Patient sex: M
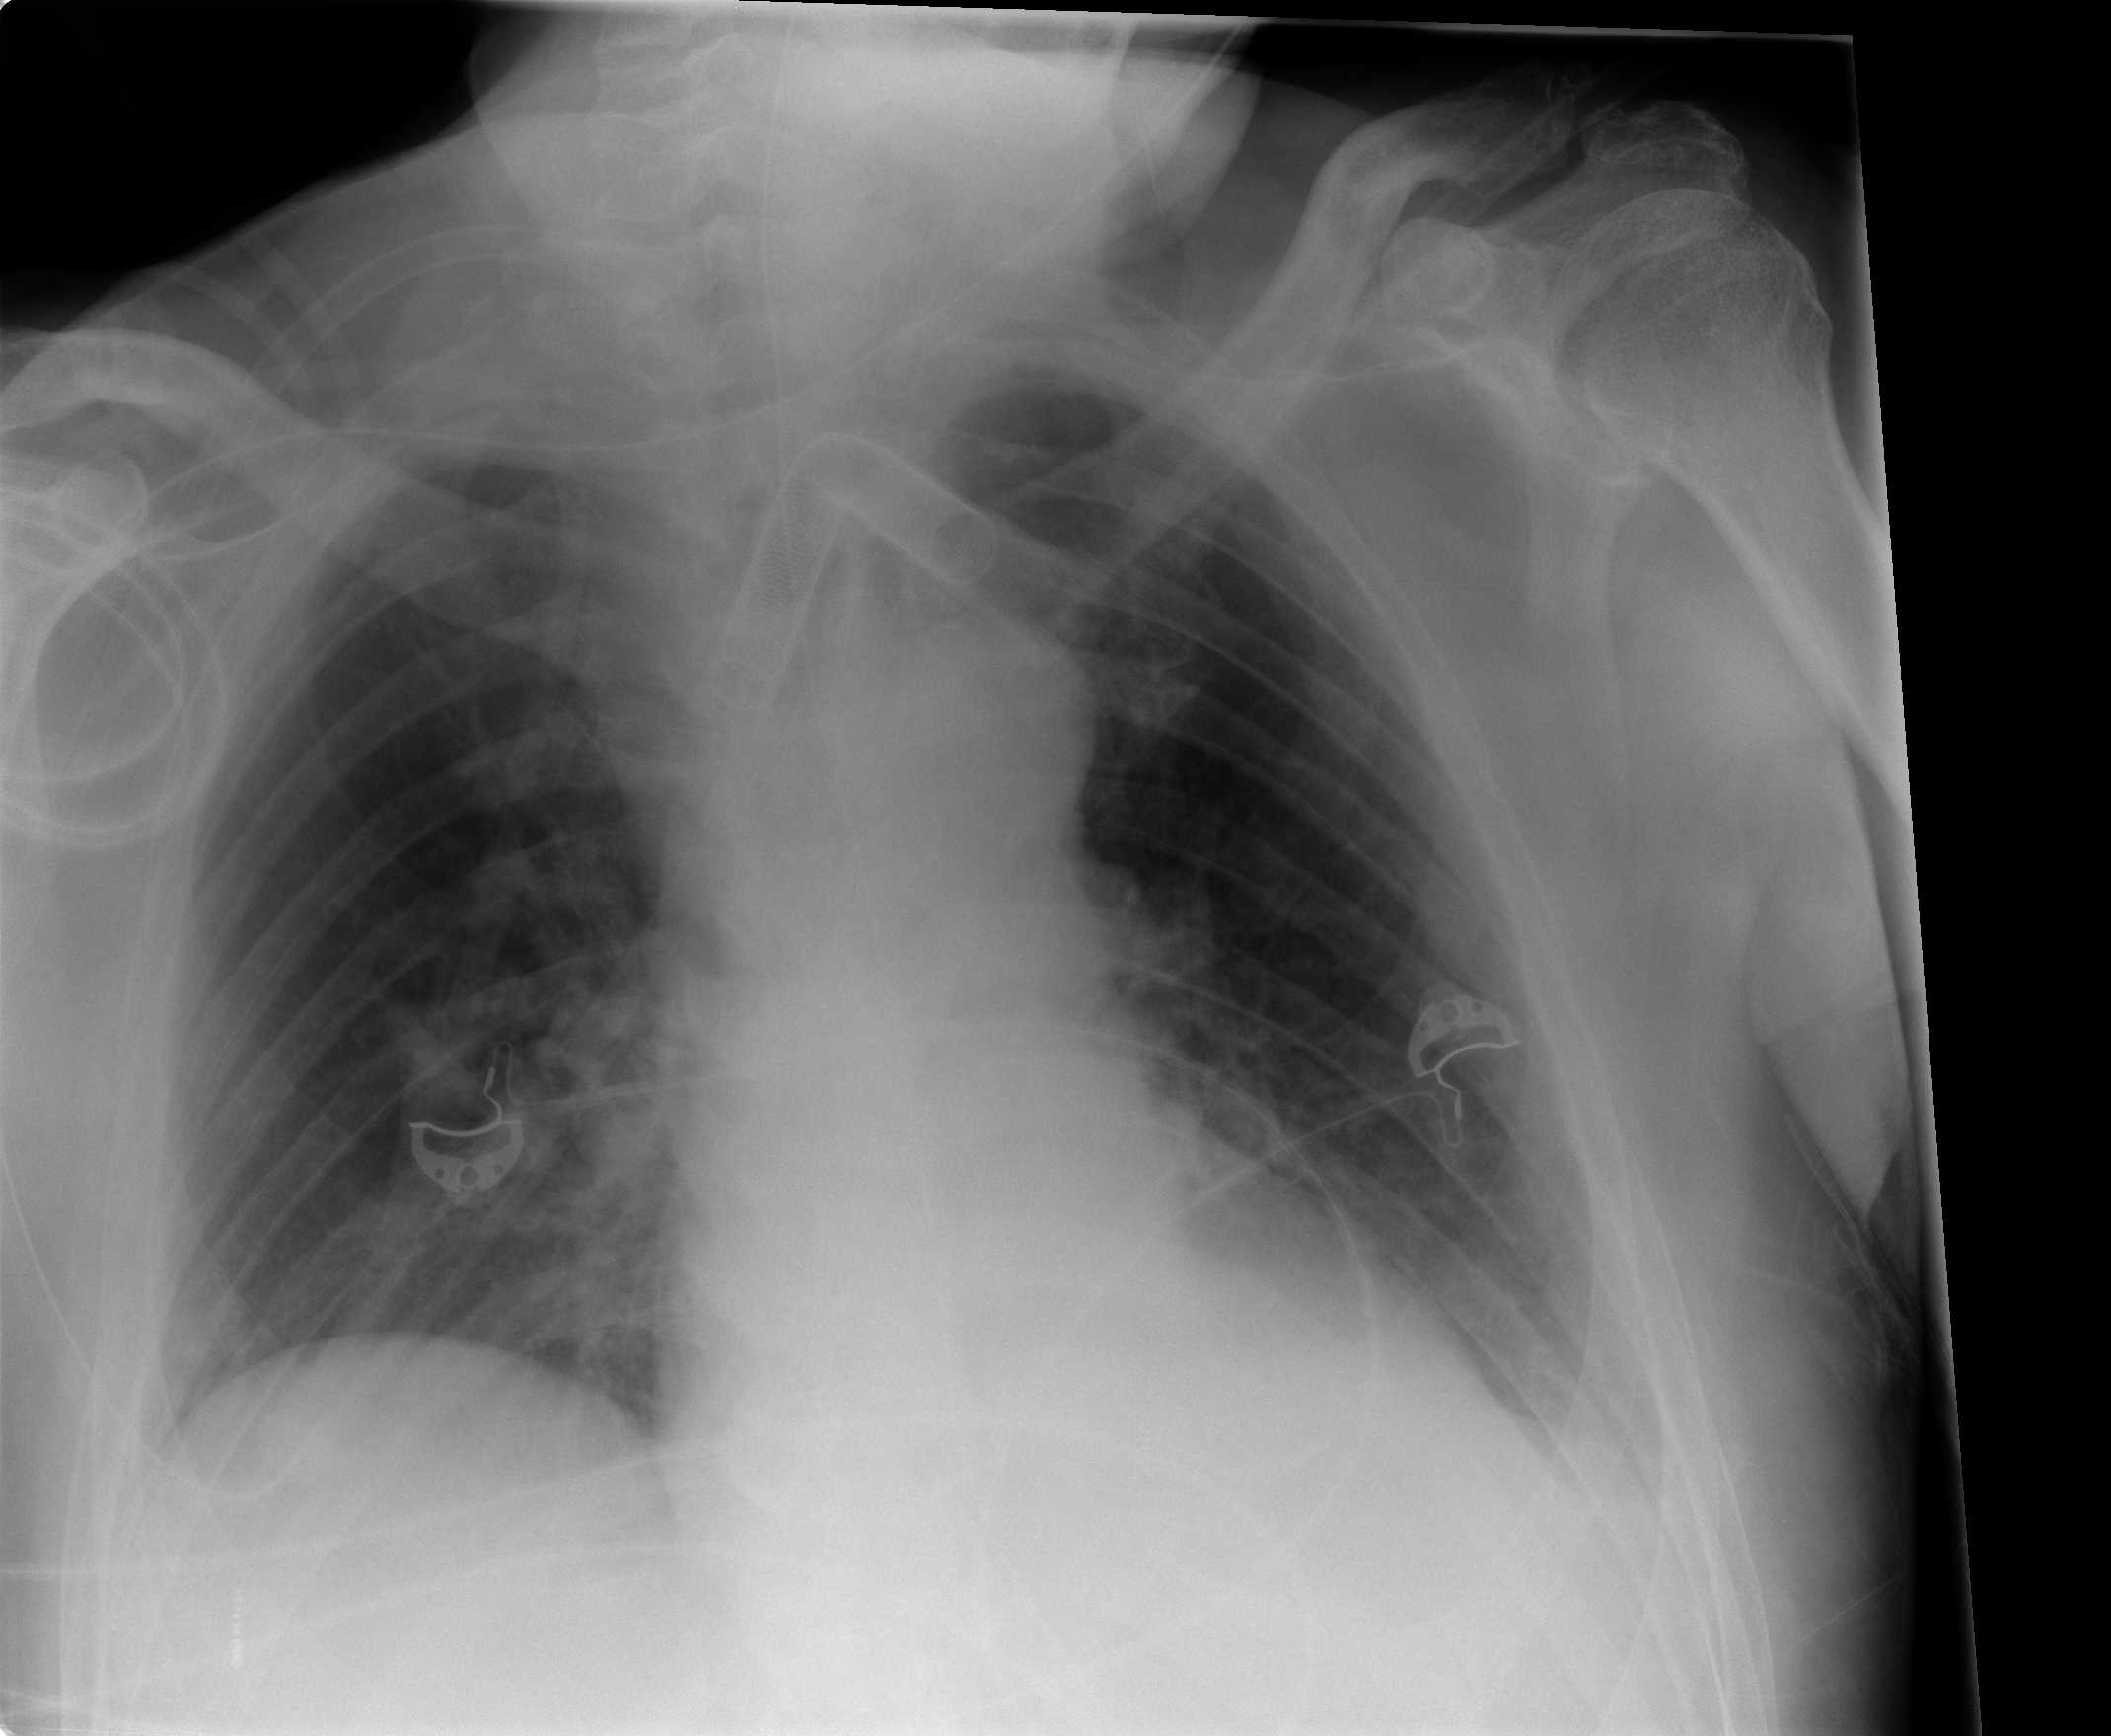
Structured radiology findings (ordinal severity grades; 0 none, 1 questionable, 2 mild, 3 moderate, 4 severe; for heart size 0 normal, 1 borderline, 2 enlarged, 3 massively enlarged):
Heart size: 0
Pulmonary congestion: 1
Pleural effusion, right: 0
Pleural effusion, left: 2
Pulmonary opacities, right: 1
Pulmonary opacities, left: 0
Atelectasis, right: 0
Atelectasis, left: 2